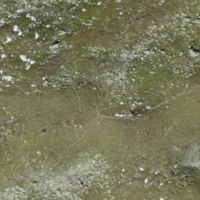
EUNIS habitat code: 26
Species observed at this site:
Silene dioica